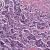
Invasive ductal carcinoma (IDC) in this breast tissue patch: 1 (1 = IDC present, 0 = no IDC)